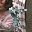
Label: 8